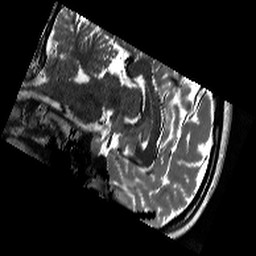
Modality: T2w
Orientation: sagittal